Question: I have this html mark up:
'''
<div>
<figure></figure>
<figure></figure>
<figure></figure>
</div>
'''
and some CSS:
'''
div {
position: relative;
}
figure {
position: absolute;
top: 0; left: 0;
}
'''
Now, what I'm trying to do is push aside so that each element is arranged separately from each other, so when the first has a margin of 0 to the second has a margin of 100px, while second has a margin of 100px third will have a margin of 200px;
and jQuery:
'''
var circle = $('figure'),
f_circle = content_container.find(circle).first(),
n_circle = f_circle.next();
var circle_width = circle.width();
var circle_separate = function(){
n_circle = f_circle;
for(var i=0; i< options.elements_number; i++) {
n_circle.each(function(){
$(this).css({
'margin-left': +circle_width * (options.elements_number -2) + 10 * (options.elements_number - 2) + 'px'
});
})
}
}
'''
And if I have more than 3 elements to behave more similarly, last shied away from before last.
To have this in ouptut:

Thx for help.
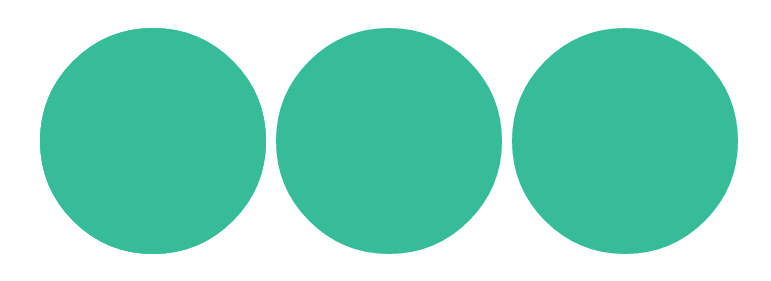
Answer: ;You can use 'jQuery.each()' to cycle through them all, the 'each' functionality gives you the position in the array of the current element and you just need to multiply that by your desired width
'''
var circle = $('figure');
var circle_width = circle.width();
var circle_separate = function(){
circle.each(function(idx){
$(this).css('margin-left',(idx * (circle_width +10))+'px');
})
}
'''